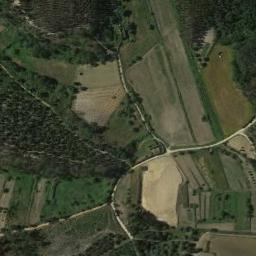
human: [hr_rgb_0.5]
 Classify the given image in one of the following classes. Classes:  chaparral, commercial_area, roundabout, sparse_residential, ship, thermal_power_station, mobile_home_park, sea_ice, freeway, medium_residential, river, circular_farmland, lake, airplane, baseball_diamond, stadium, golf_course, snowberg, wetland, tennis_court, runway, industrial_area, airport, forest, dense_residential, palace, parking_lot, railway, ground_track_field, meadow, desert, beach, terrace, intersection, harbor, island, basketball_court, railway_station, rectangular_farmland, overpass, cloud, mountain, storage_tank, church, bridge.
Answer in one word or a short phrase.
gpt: terrace